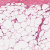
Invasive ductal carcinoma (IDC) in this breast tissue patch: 0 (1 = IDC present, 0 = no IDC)